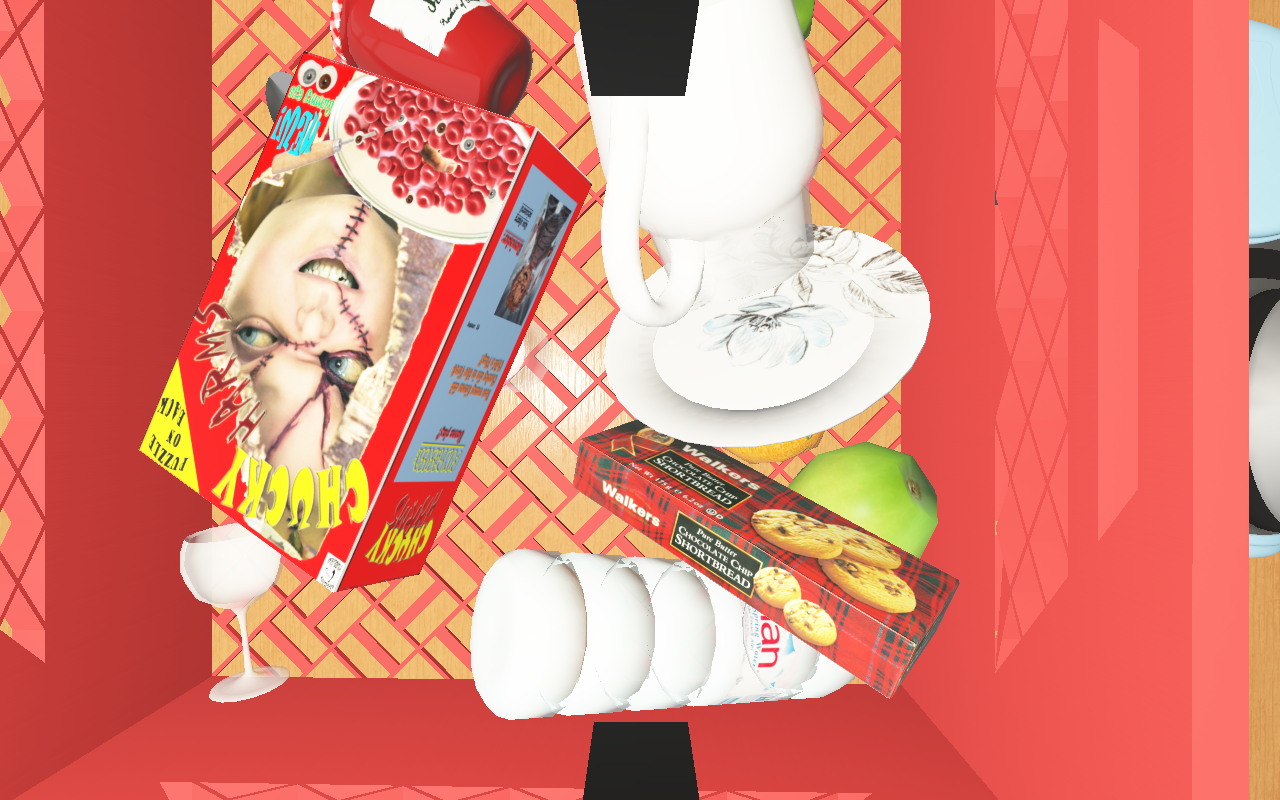
Objects in the scene:
carafe
water bottle
apple
cereal box
cereal box
biscuit box